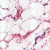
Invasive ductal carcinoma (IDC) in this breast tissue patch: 0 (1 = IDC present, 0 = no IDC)